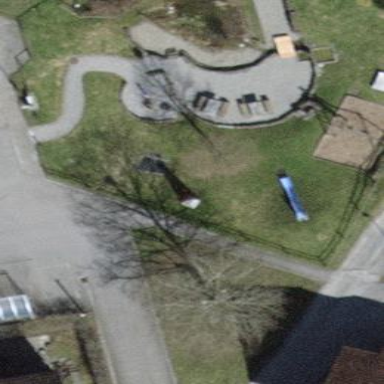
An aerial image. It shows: Playground area for leisure activities on the land.